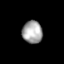
Tissue: skin
Cell type: Others
Senescence score: 0.6885
Nuclear area (px): 445
Mean DAPI intensity: 165.804